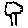
Label: tree